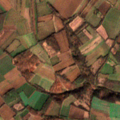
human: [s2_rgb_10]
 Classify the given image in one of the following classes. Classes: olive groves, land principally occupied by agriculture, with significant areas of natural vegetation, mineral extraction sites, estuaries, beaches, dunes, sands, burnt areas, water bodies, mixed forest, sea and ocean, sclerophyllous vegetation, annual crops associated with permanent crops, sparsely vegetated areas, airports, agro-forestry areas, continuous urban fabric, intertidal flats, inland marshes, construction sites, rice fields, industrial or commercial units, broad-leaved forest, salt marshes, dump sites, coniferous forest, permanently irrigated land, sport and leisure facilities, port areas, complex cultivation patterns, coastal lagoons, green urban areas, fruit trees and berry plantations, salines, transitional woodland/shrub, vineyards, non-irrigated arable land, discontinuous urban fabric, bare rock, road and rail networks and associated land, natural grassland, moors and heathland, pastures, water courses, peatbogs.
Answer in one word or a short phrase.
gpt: non-irrigated arable land, complex cultivation patterns, land principally occupied by agriculture, with significant areas of natural vegetation